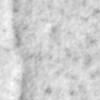
Label: no_change